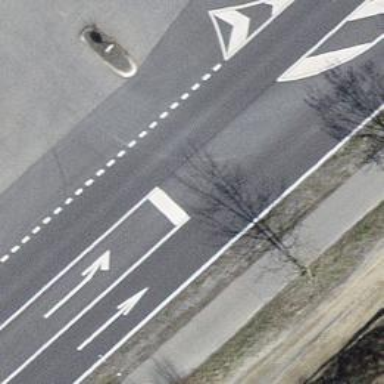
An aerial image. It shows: Asphalt road classified as primary highway.